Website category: sports
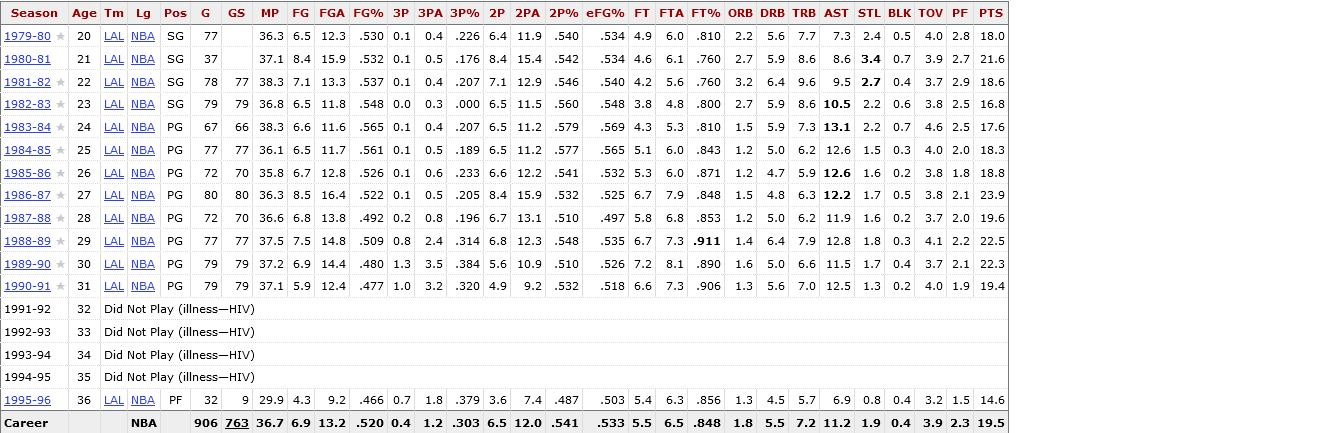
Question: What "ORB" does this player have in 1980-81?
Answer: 2.7

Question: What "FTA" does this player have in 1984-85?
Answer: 6.0

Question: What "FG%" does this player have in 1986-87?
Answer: .522

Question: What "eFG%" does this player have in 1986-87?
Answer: .525

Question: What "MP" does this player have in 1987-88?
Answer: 36.6

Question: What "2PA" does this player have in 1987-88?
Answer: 13.1

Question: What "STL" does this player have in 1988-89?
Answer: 1.8

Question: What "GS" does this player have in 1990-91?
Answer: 79

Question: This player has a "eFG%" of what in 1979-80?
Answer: .534

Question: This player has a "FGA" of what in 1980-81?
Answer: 15.9

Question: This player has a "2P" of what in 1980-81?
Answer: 8.4

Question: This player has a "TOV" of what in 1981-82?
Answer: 3.7

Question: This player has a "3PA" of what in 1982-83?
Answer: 0.3

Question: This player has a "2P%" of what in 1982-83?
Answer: .560

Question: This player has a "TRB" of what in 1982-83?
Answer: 8.6

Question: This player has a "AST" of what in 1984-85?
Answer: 12.6

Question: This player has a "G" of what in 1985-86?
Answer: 72

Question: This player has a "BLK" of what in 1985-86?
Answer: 0.2

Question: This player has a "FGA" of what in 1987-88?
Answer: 13.8

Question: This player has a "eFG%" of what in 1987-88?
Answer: .497

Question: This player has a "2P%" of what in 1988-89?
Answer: .548

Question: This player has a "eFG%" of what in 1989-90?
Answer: .526

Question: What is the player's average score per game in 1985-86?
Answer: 18.8

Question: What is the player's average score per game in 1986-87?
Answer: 23.9

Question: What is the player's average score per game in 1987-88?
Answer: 19.6

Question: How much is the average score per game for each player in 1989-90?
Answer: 22.3

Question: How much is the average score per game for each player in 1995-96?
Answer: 14.6

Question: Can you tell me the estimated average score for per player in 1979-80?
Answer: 18.0

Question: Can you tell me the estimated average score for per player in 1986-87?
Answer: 23.9

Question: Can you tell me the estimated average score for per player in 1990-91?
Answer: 19.4

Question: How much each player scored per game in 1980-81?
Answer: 21.6

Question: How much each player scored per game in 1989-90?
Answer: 22.3

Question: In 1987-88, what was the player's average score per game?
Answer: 19.6